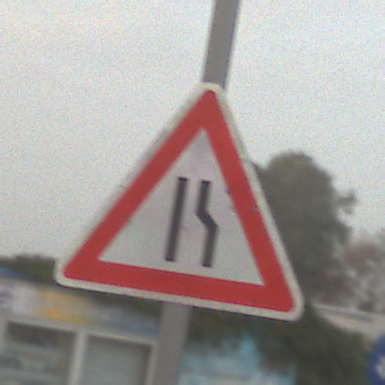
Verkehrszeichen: EinseitigVerengteFahrbahnRechts
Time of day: MorningAfternoon
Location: Outdoor (Suburban)
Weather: Overcast
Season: NotSpecified
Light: Natural